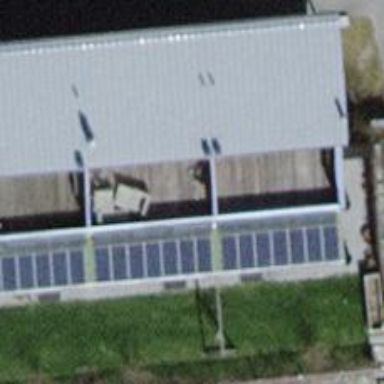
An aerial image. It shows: Small solar photovoltaic panel generator on the roof of building.